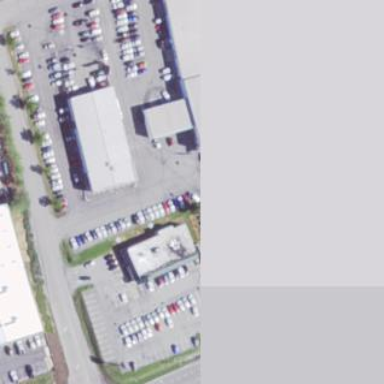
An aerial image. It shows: Car shop building.